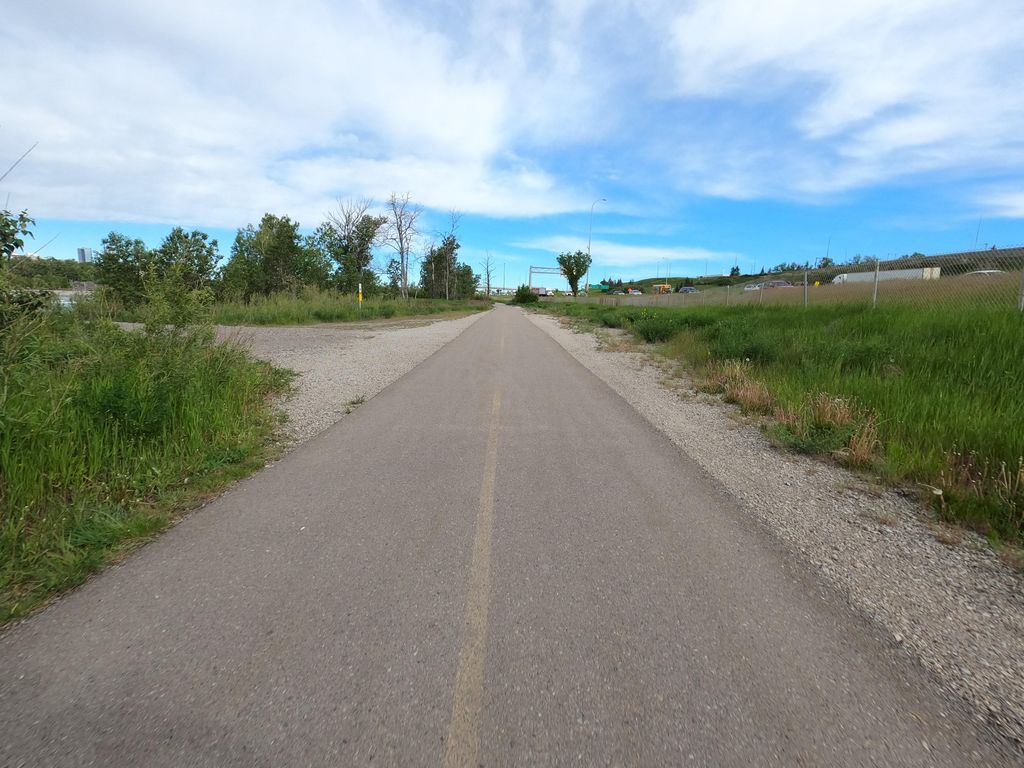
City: calgary